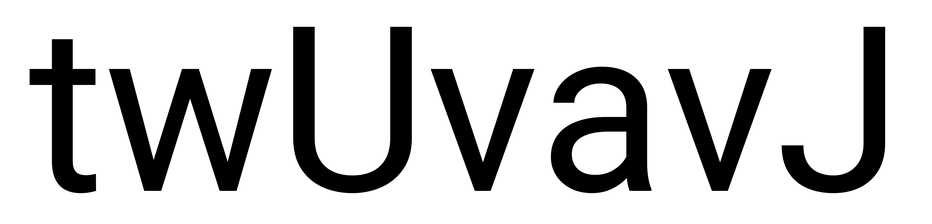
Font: Roboto_Regular